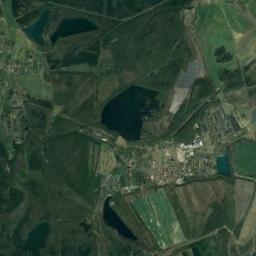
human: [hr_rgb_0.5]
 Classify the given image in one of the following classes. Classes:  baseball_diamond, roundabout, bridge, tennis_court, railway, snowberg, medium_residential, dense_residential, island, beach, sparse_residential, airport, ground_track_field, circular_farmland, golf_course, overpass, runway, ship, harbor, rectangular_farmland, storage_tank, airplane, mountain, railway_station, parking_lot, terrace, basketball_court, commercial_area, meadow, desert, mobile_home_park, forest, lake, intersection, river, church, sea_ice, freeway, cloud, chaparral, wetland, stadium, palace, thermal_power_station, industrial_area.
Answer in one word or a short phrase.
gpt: lake